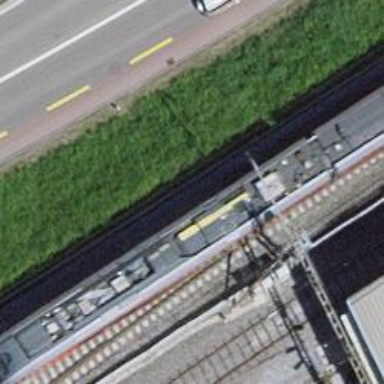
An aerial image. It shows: Railway switch.